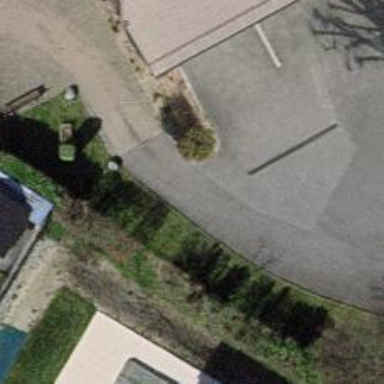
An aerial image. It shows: Bollard.